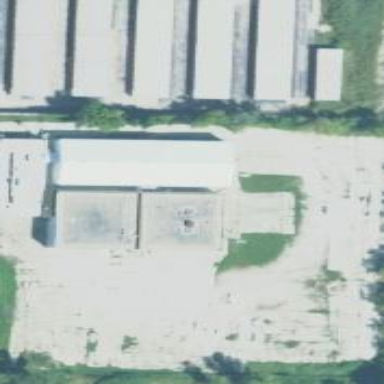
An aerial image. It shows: Industrial building.